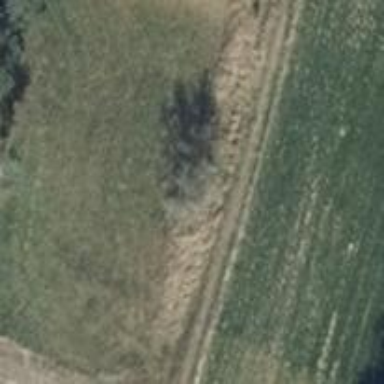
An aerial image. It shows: Deciduous broadleaved tree.